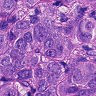
Metastatic tissue present: yes